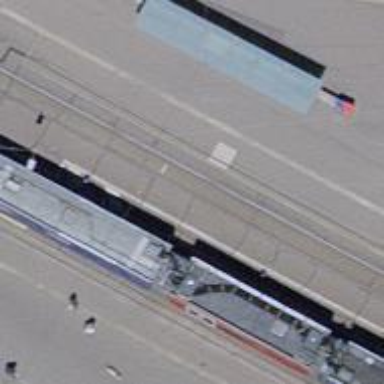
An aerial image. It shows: Tram stop with public transport connection.